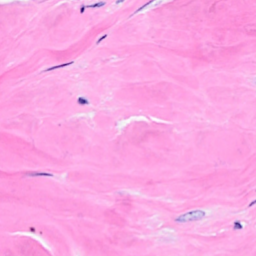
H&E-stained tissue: Breast